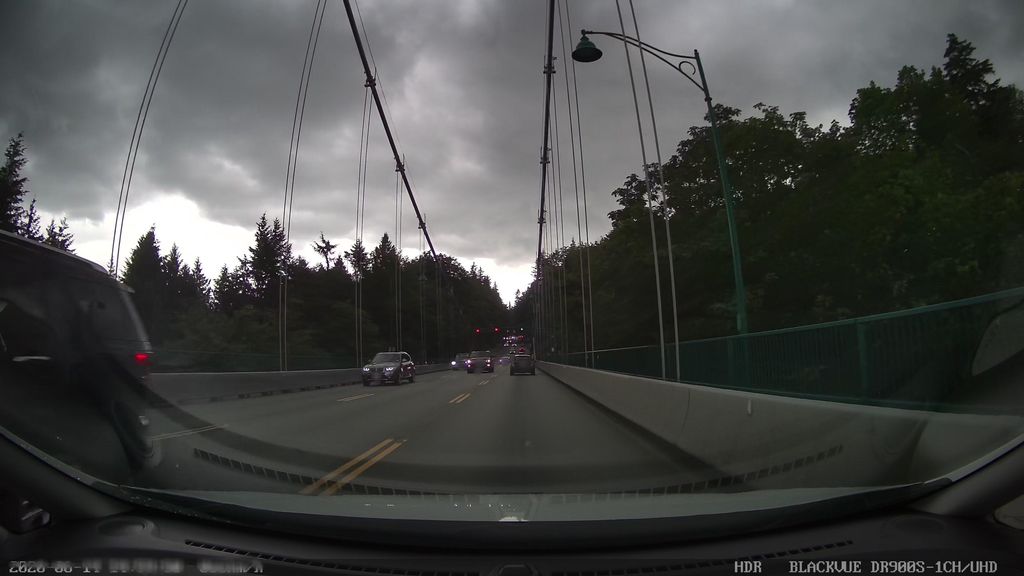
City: vancouver